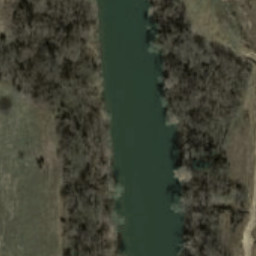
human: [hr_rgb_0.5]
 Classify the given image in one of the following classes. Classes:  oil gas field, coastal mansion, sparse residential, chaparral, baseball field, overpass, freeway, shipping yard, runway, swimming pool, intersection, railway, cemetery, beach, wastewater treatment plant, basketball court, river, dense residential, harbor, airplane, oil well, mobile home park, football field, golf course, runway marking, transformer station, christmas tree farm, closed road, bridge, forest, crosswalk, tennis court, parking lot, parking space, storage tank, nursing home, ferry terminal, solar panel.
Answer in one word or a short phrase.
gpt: river